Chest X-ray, AP view. Patient: 68 years old, sex M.
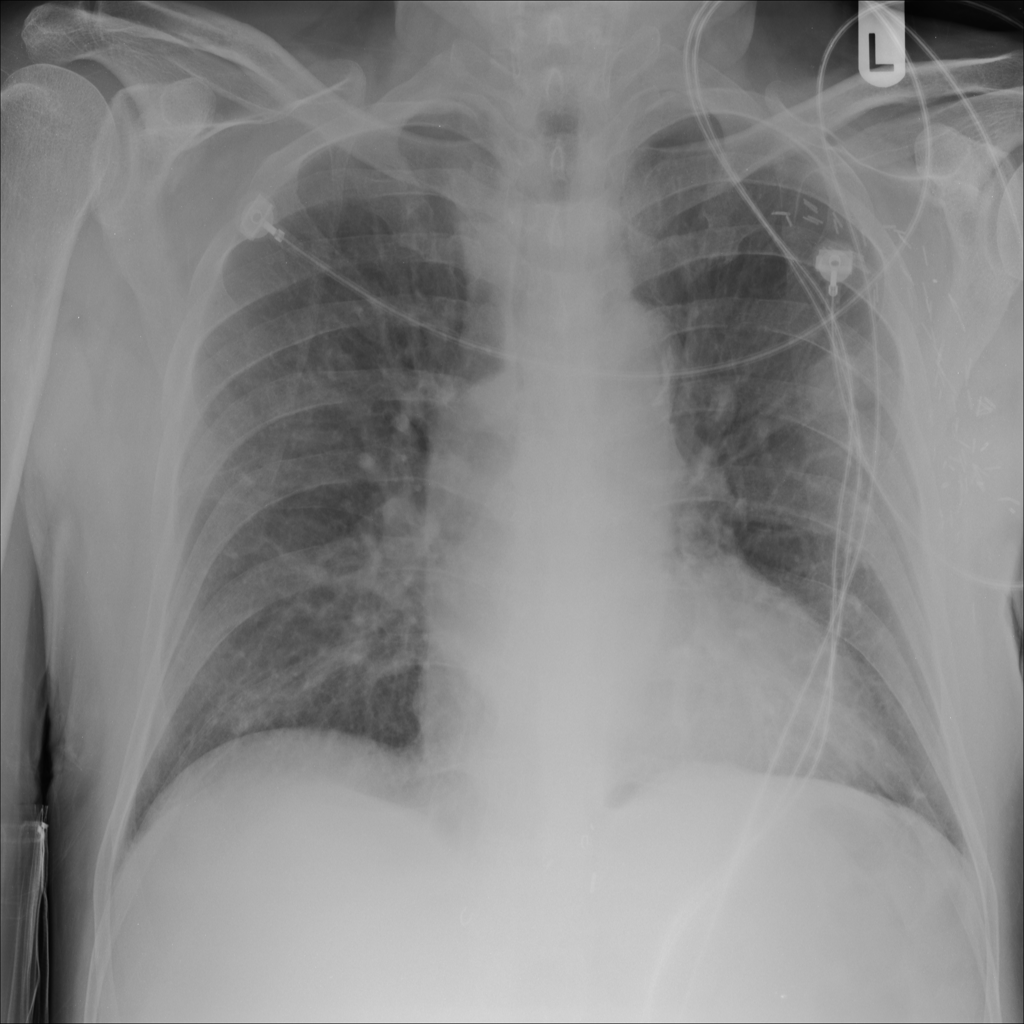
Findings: No Finding